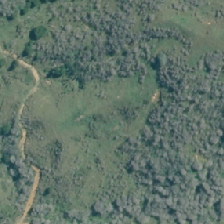
Land cover: low_producing_grassland